Question: I am trying to achieve what is in this picture below but it is not working for me.
I tried to use position of relative and right to be 0px but nothing changed.
if I use top to be -2px it moves upwards but positioning it to the right is not working

'''
.remove {
background: red;
color: white;
padding: 0px 3px 3px 3px;
border-top-right-radius: 1px;
font-size: 1em;
position: relative;
right: 0px;
top: -1em;
border-top-left-radius: 0px;
border-bottom-left-radius: 0px;
border-bottom-right-radius: 0px;
}
'''
'''
<script src="https://cdnjs.cloudflare.com/ajax/libs/jquery/3.3.1/jquery.min.js"></script>
<script src="https://maxcdn.bootstrapcdn.com/bootstrap/4.0.0/js/bootstrap.min.js" integrity="sha384-JZR6Spejh4U02d8jOt6vLEHfe/JQGiRRSQQxSfFWpi1MquVdAyjUar5+76PVCmYl" crossorigin="anonymous"></script>
<link rel="stylesheet" href="https://maxcdn.bootstrapcdn.com/bootstrap/4.0.0/css/bootstrap.min.css" integrity="sha384-Gn5384xqQ1aoWXA+058RXPxPg6fy4IWvTNh0E263XmFcJlSAwiGgFAW/dAiS6JXm" crossorigin="anonymous">
<div className="form-group mb-2">
<label htmlFor="" className="mb-2">Contact Info <span>*</span></label>
<div className="contact-info">
<div className="info-items">
<button className="remove">x</button>
<div className="row">
<div className="col-md-6">
<label htmlFor="" className="mb-2">Phone Number <span>*</span></label>
<input type="text" className="form-control" />
</div>
<div className="col-md-6">
<label htmlFor="" className="mb-2">Address <span>*</span></label>
<input type="text" className="form-control" />
</div>
</div>
</div>
</div>
</div>
'''
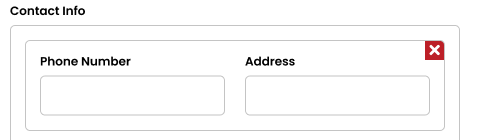
Answer: '''
.contact-info {
position: relative;
}
.remove {
position: absolute;
top: 0;
right: 0;
}
'''